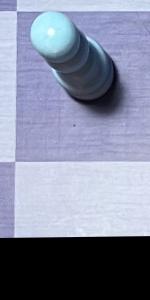
Label: Empty